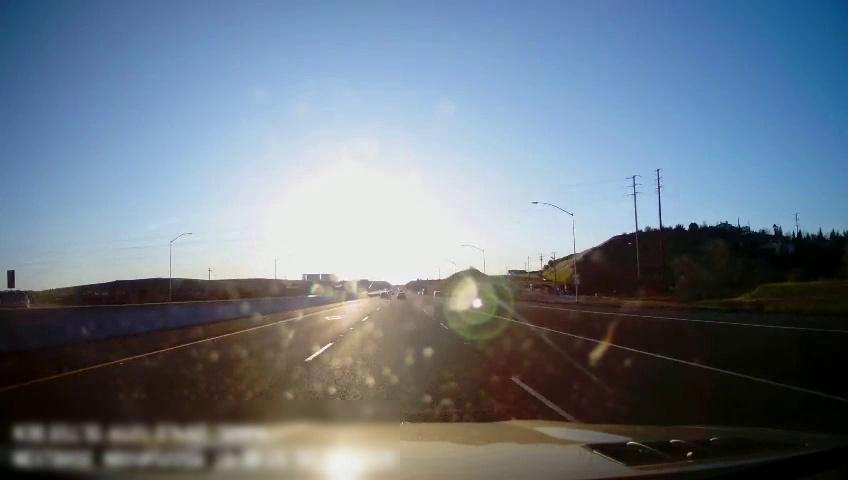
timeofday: Day
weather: Sunny
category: Drivable Space
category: Vehicles | Car
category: Lanes | Current Lane
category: Lanes | Current Lane
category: Lanes | Alternate Lane
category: Lanes | Alternate Lane
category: Lanes | Alternate Lane